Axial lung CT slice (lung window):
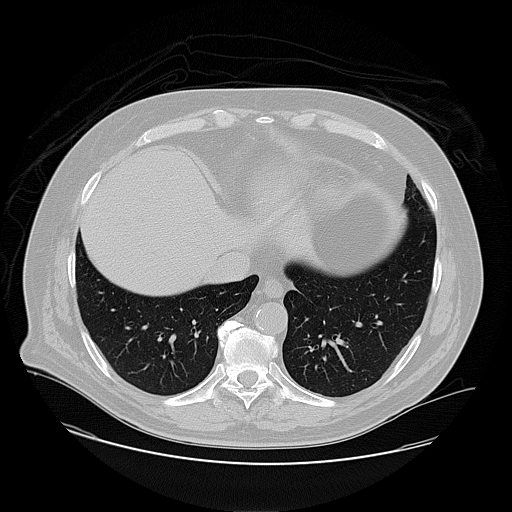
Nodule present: no